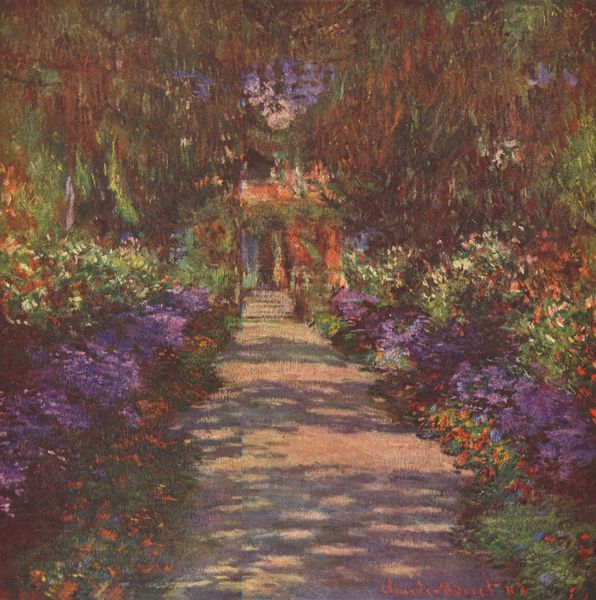
Titel: Gartenweg
Künstler: Claude Monet
Standort: Wien
Institution: Österreichische Galerie im Belvedere
Schlagwörter: baum, blau, blätter, dunkel, gemälde, himmel, laub, schatten, weiß, bäume, grün, impressionismus, sand, teich, äste, blume, blumen, braun, bunt, hell, licht, orange, renoir, säule, tür, blüten, gebäude, haus, park, rot, schloss, weg, wiese, beige, signatur, öl, ast, büsche, sonne, pflanze, pflanzen, rosa, garten, farbig, sommer, pointilismus, allee, farbe, lila, tag, violett, idylle, signiert, kies, treppe, monet, symmetrie, manet, durchgang, stufen, impressionisten, frühling, tor, punkte, eingang, hängen, spaziergang, symmetrisch, sonnig, hängend, üppig, romantisch, nadelbäume, beet, blumenbeet, rabatte, claude, claude monet, lichtflecke, schattenspiel, pagode, pointillismus, lichtverhältnisse, verjüngen, flecke, rabatten, giverny, impresionist, kapuzinerkresse, neunzehntes jahrhundert, lärchen, veschwommen, sonnr, laug, verdichten, fil, 19. jh.